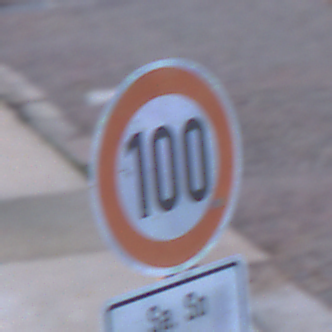
Verkehrszeichen: Geschwindigkeit100
Zusatzzeichen unten: ZeitangabenMitBeschraenkungAufWochentage9
Umgebung: Outdoor, Urban
Tageszeit: SunriseSunset
Wetter: Clear
Licht: Natural
Jahreszeit: NotSpecified
Kontrast: MediumContrast